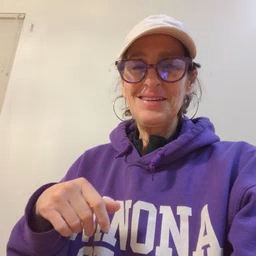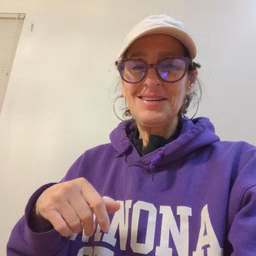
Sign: awake